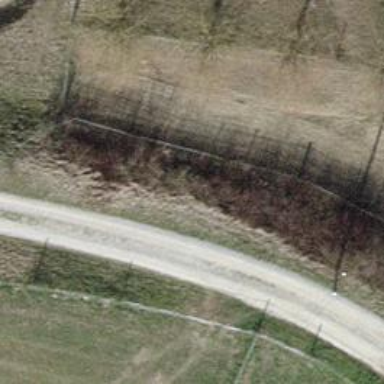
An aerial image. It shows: Compacted track with grade2 level.